Aerial crown-view tile of a tropical tree (Barro Colorado Island, Panama), acquired 20250715:
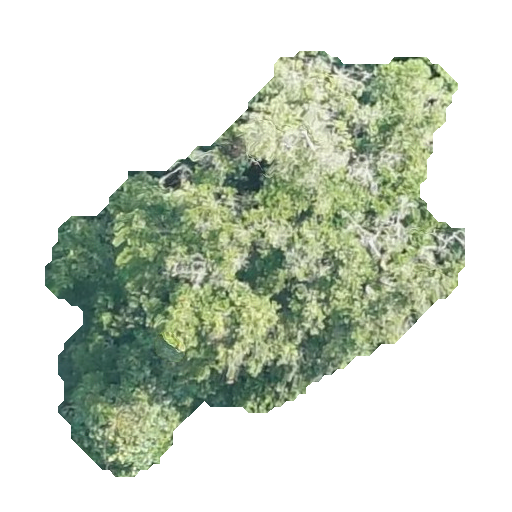
Species: Guapira myrtiflora
GBIF accepted scientific name: Guapira myrtiflora
Crown area: 159.926 m²